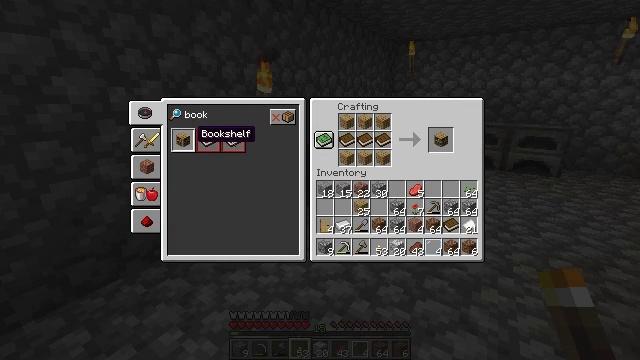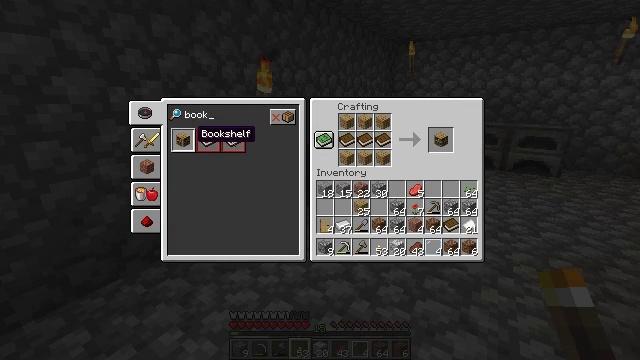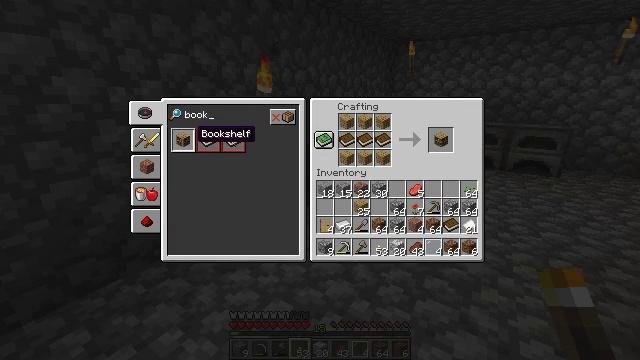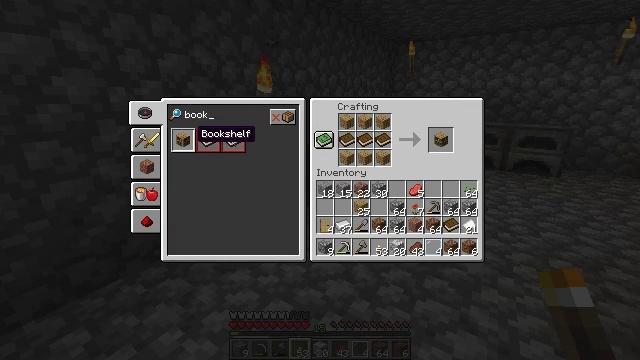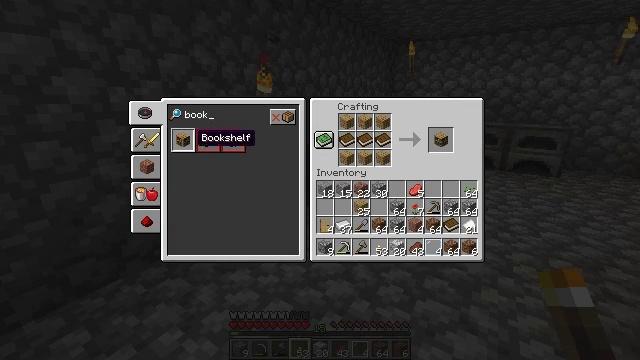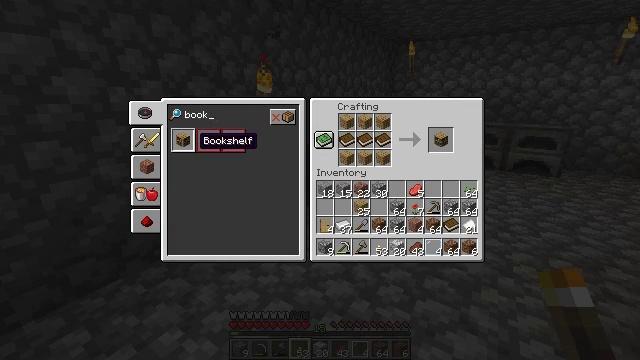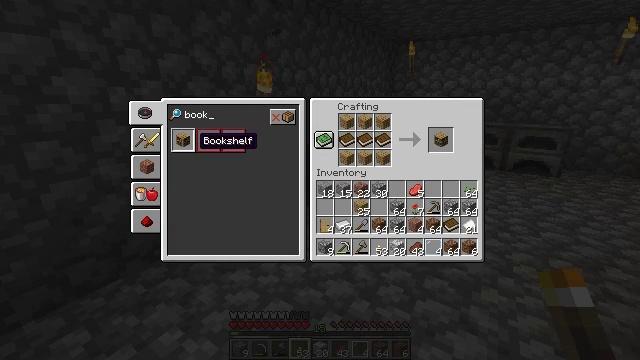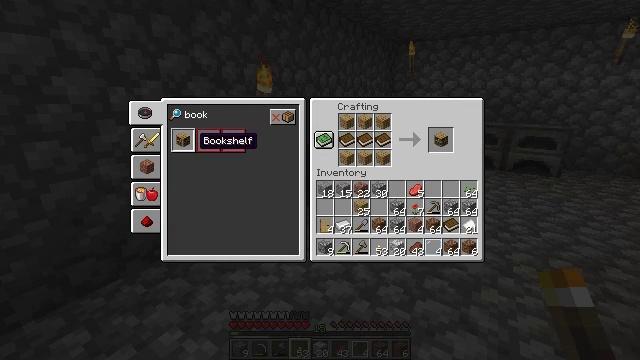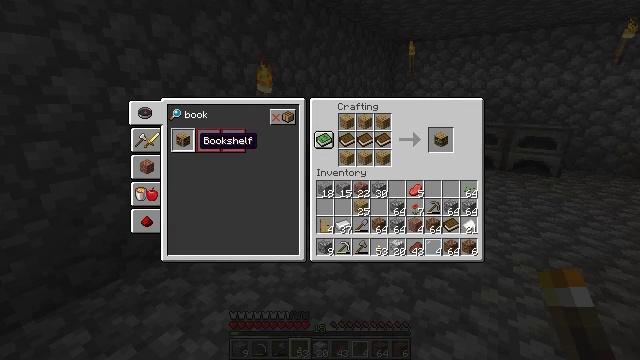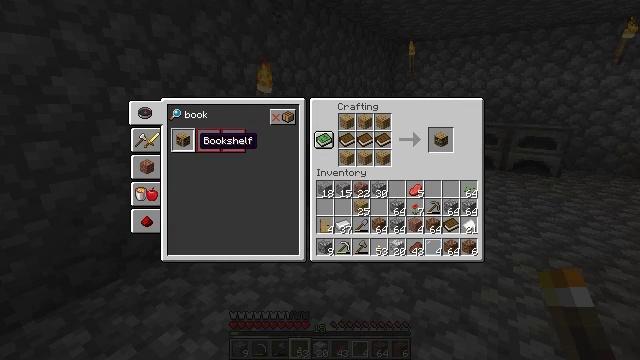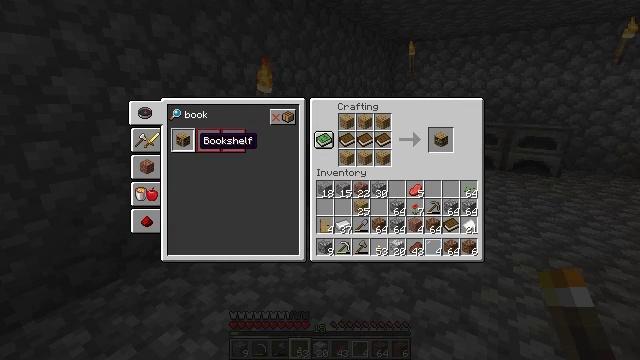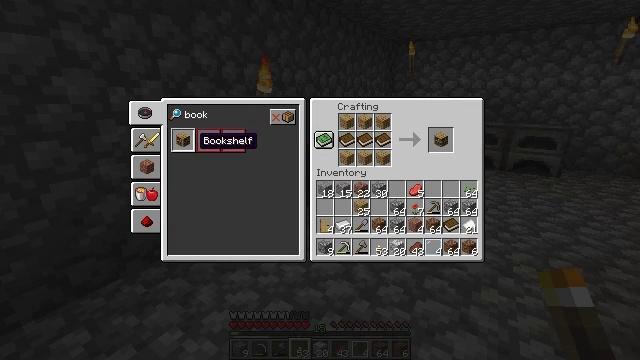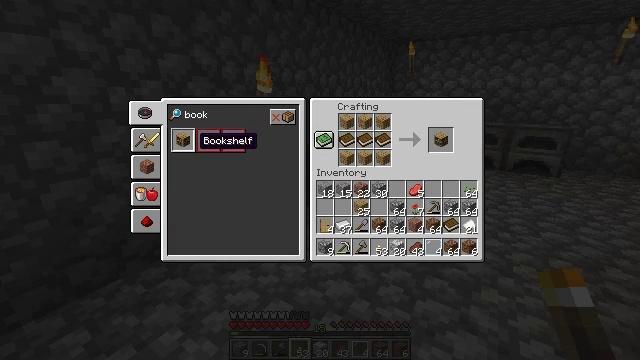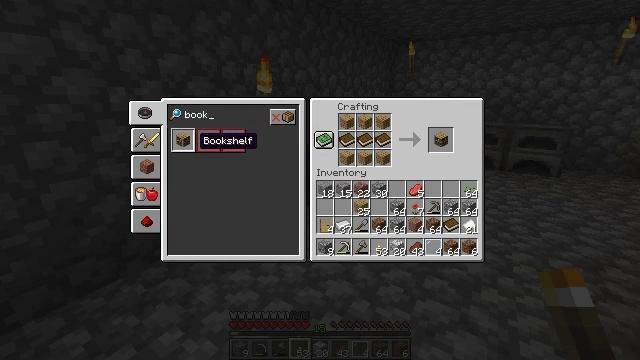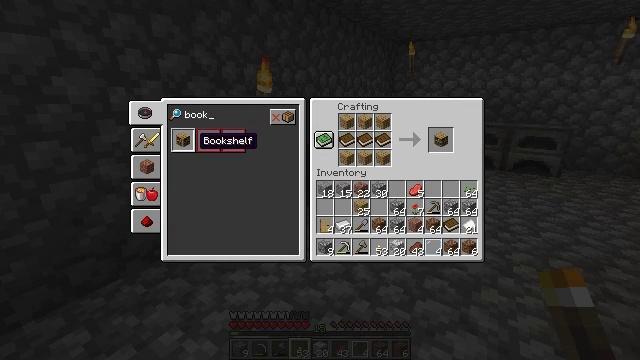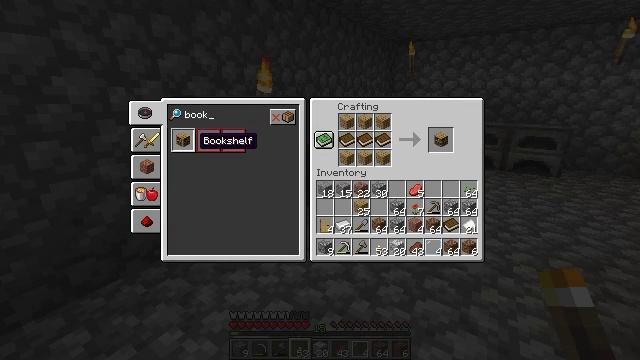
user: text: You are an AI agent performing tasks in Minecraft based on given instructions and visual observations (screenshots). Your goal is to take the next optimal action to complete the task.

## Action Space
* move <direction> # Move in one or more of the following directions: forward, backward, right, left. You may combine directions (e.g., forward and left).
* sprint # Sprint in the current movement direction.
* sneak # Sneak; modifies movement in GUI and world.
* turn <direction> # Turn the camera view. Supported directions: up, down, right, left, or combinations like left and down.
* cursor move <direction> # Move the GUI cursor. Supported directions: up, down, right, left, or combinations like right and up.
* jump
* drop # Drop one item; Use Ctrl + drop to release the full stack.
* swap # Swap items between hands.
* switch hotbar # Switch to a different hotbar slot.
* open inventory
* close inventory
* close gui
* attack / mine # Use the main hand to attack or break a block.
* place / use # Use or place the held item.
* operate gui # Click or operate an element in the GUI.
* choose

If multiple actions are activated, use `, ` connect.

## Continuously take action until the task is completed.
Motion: motion action
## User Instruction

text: Use the crafting table to make a bookshelf.
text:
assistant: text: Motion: sneak
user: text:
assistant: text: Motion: sneak
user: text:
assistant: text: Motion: sneak
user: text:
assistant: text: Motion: sneak
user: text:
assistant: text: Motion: sneak
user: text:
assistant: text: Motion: sneak
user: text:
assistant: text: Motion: sneak
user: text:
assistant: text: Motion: sneak
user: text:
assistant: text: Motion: sneak
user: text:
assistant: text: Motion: sneak
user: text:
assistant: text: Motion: sneak
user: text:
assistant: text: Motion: sneak
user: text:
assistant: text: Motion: sneak
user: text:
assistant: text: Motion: sneak
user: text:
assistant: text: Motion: sneak
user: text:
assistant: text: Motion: no_op
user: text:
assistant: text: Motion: no_op
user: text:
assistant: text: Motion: cursor move right
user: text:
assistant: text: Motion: cursor move right
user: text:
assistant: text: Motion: cursor move right
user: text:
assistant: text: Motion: cursor move right
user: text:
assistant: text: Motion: cursor move right
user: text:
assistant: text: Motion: cursor move right
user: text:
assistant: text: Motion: cursor move right
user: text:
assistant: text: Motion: no_op
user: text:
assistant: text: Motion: no_op
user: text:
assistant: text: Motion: no_op
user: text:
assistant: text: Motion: no_op
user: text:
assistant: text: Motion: no_op
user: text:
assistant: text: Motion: no_op